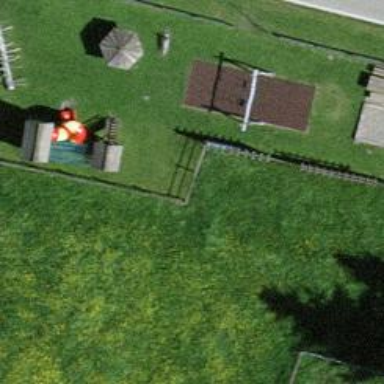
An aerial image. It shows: Playground area for leisure land.